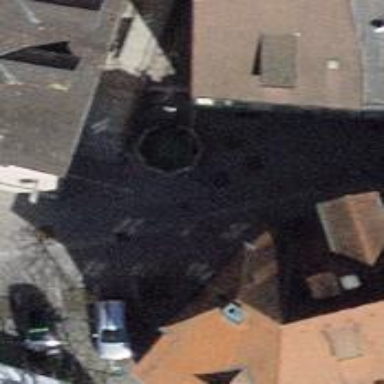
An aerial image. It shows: Fountain.